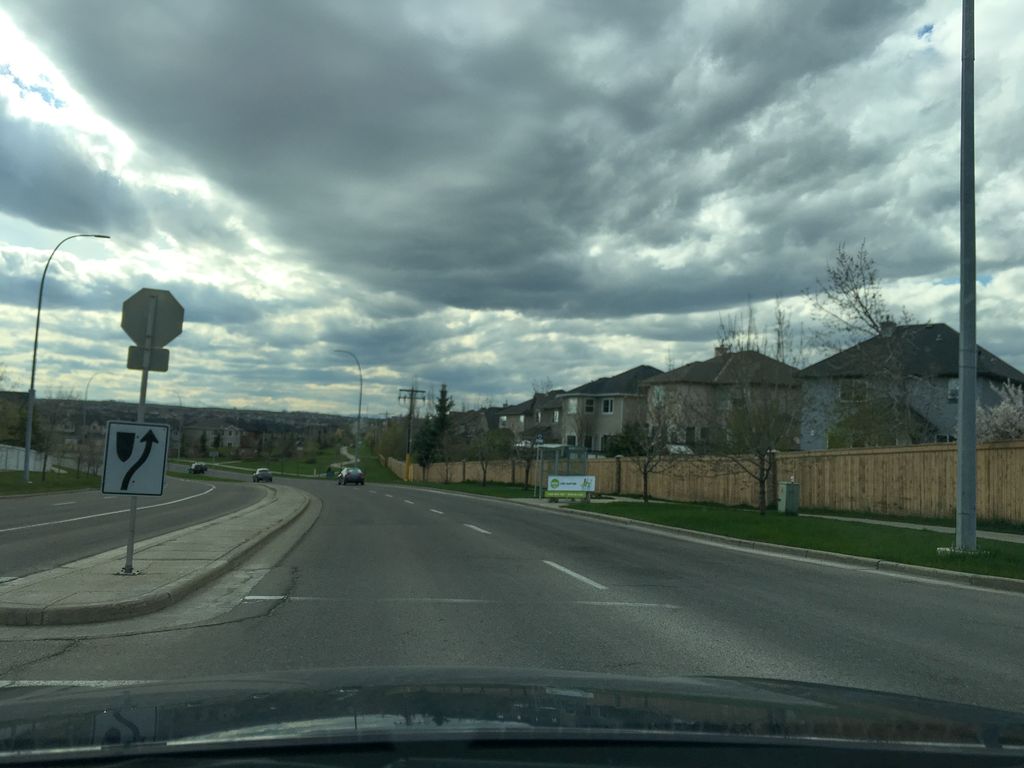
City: calgary